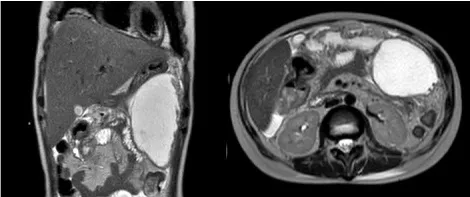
Abdominal MRI 14 days after APP.
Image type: radiology (mri)